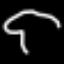
Label: mushroom